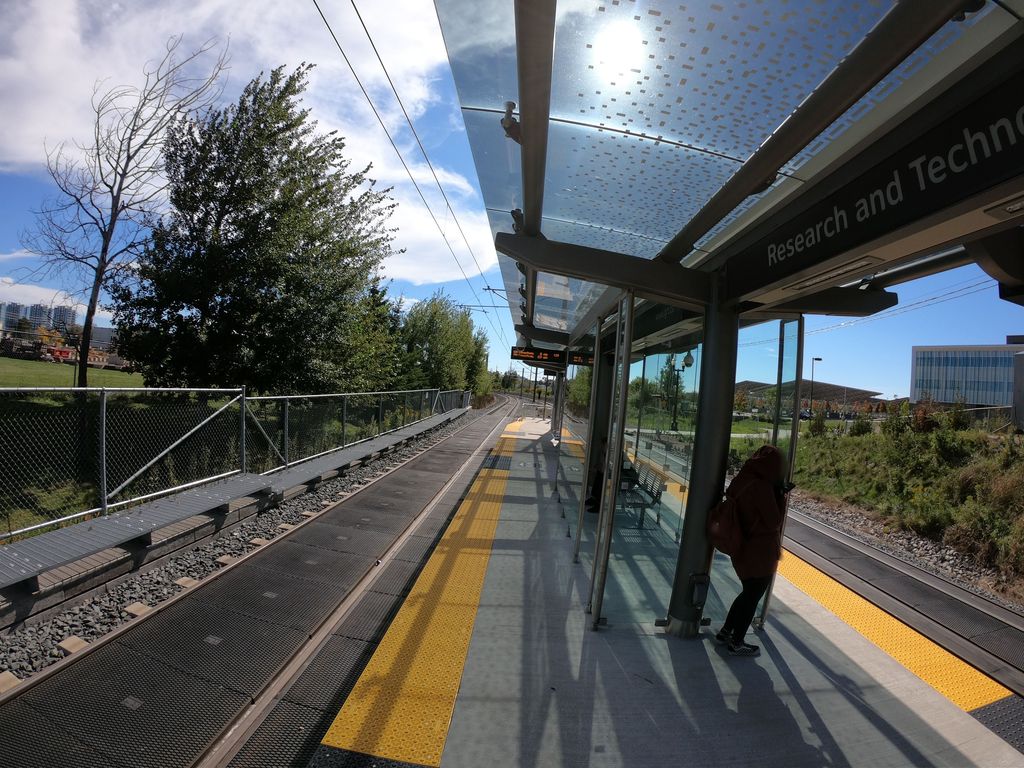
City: kitchener-waterloo